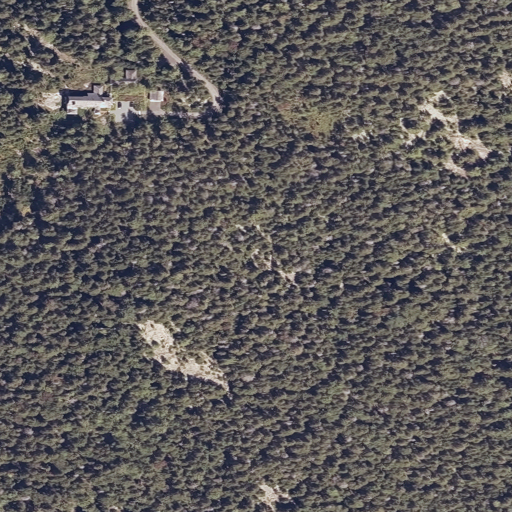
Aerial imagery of mountain in Maine named Eliot Mountain containing evergreen forest, grassland, medium intensity development, and low intensity development